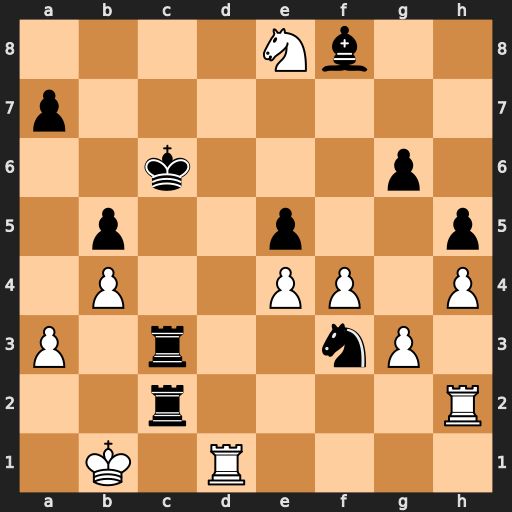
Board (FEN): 4Nb2/p7/2k3p1/1p2p2p/1P2PP1P/P1r2nP1/2r4R/1K1R4
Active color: w
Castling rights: -
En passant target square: -
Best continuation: Rxc2 Rxc2 Kxc2